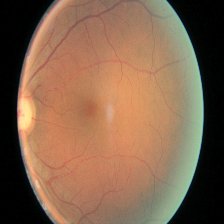
Diabetic retinopathy grade: Moderate